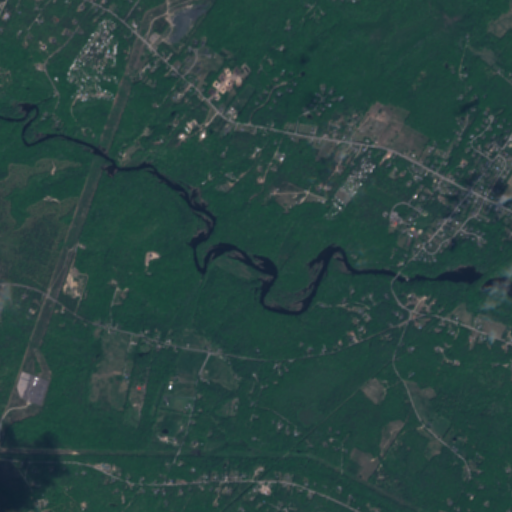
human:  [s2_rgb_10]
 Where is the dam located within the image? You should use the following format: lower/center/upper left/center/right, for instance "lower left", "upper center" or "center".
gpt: The dam is located in the center right of the image.
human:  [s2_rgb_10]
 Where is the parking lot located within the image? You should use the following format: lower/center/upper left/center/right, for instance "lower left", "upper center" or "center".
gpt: The parking lot is located in the center right of the image.
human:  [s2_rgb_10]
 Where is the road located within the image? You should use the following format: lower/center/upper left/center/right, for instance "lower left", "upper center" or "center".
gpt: There is no road in the image.